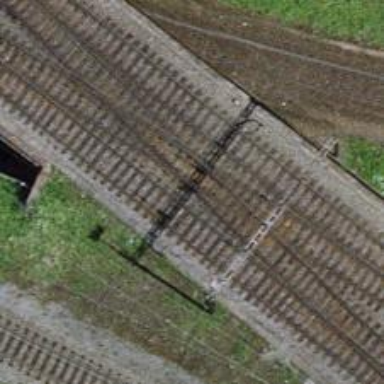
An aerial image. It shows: Single-track railway bridge with contact lines for electrification.